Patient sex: M
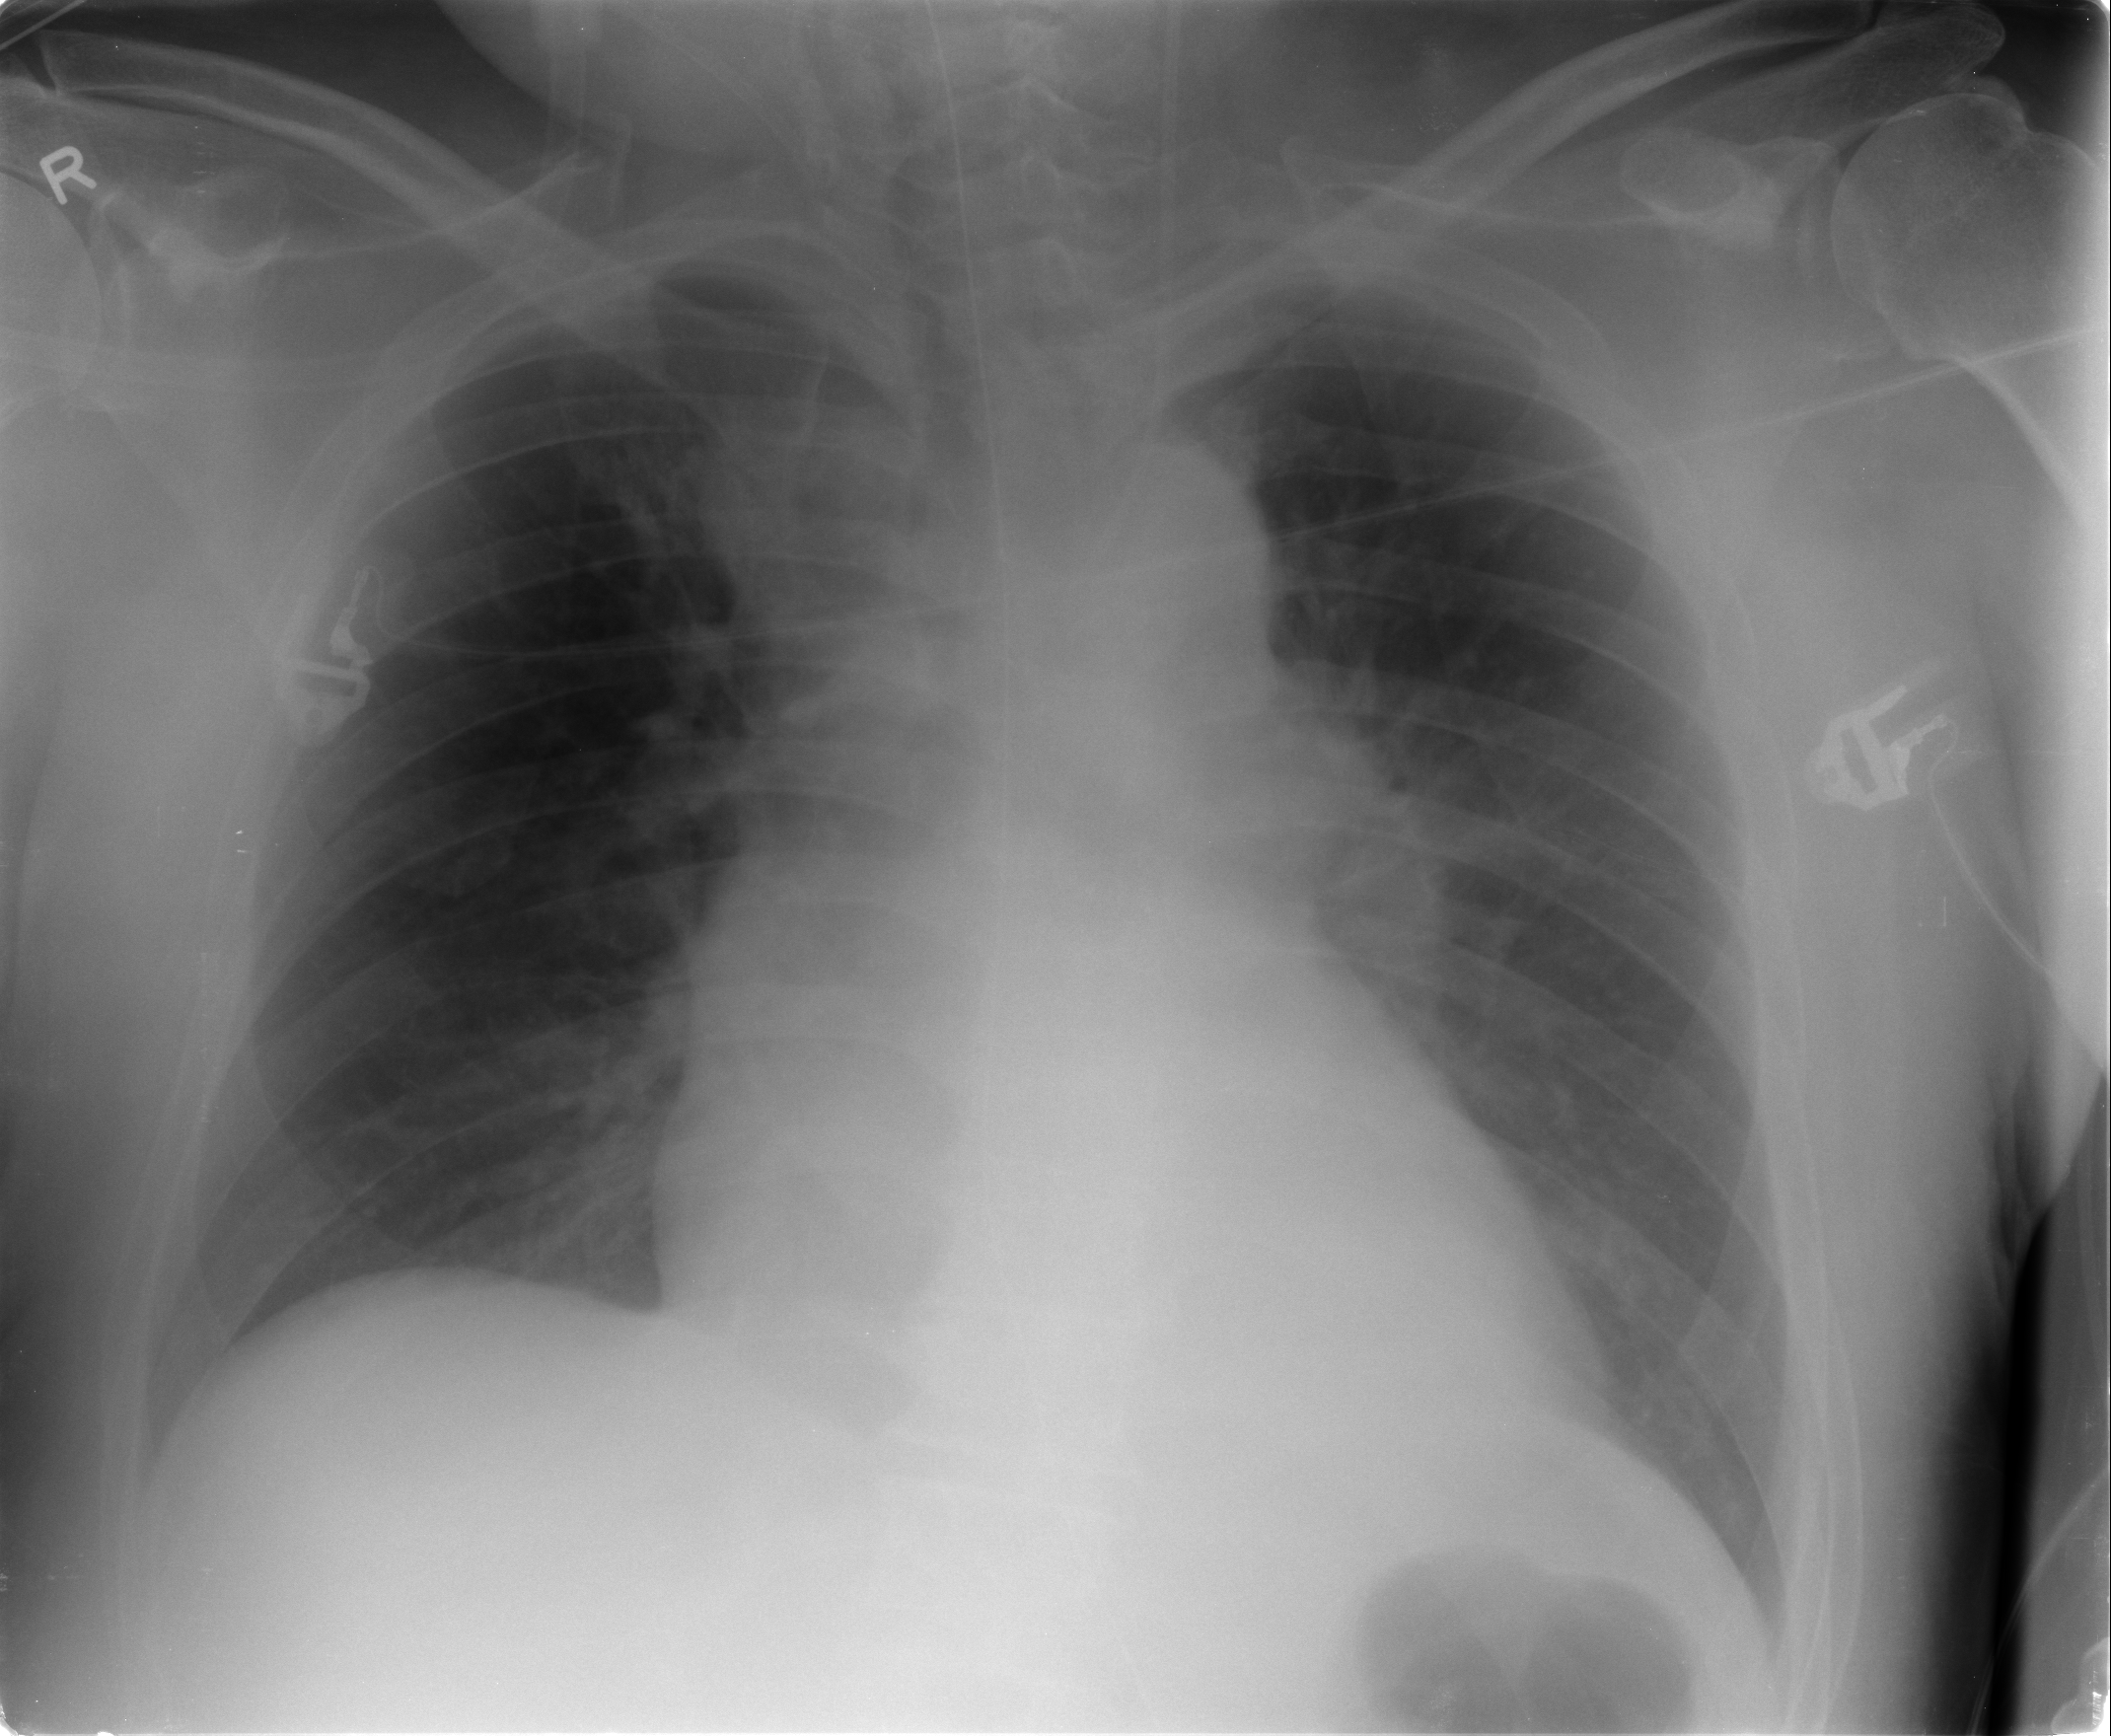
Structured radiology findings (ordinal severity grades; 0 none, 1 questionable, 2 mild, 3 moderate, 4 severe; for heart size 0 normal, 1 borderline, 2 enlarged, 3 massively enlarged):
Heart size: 2
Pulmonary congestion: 0
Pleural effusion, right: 0
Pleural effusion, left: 1
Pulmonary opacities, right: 0
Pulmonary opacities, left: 0
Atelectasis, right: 2
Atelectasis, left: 2